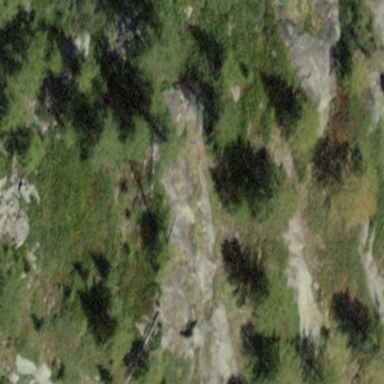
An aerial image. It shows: Forest area predominantly covered with needle-leaved trees.